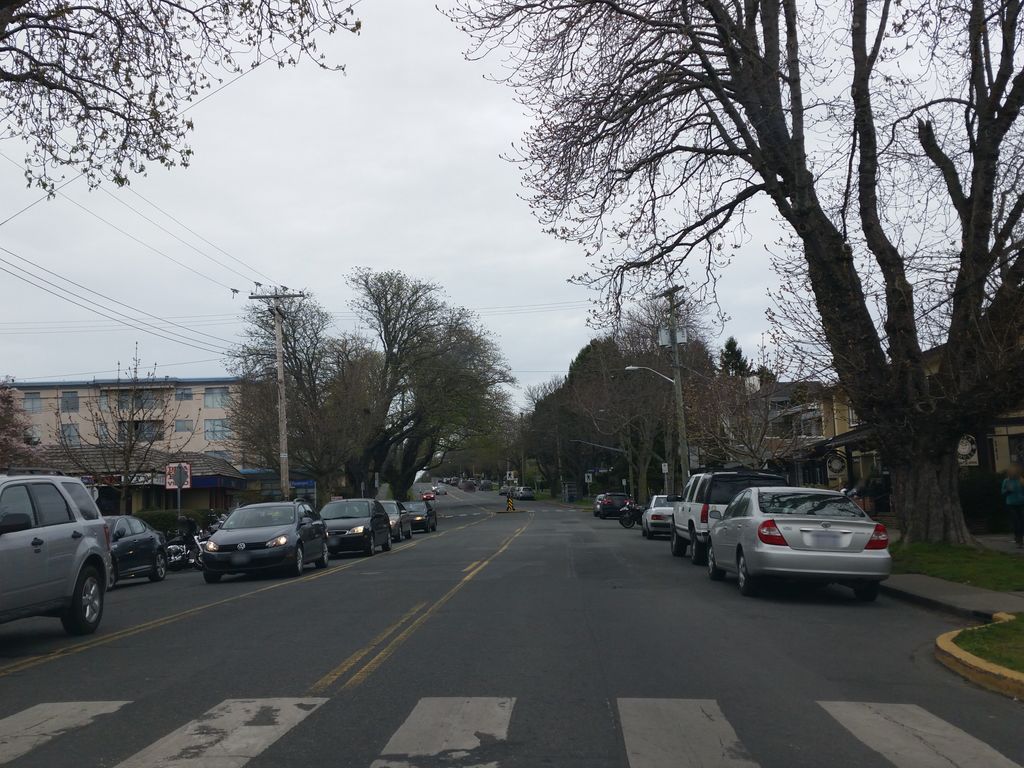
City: victoria